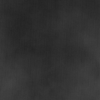
Label: dusty